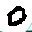
Label: 0